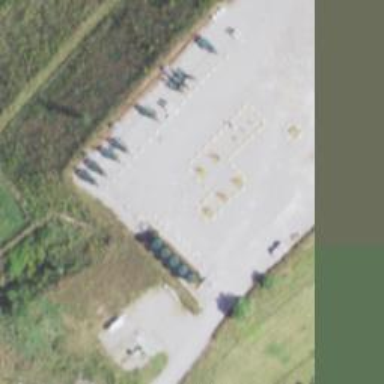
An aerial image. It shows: Storage tank that is man-made.